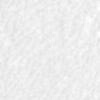
Label: no_change